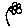
Label: flower